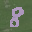
Label: 8